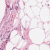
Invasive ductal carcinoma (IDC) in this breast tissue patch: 0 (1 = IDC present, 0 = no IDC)